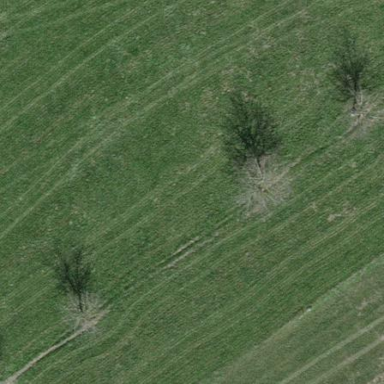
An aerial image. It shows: Orchard.